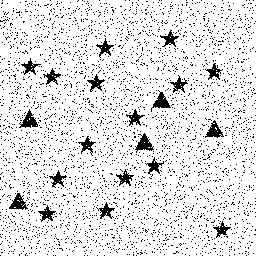
Squares: 0
Triangles: 5
Stars: 15
Total shapes: 20